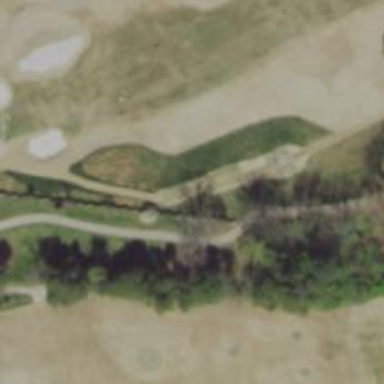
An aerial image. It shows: Golf path.